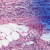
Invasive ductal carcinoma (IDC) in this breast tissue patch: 1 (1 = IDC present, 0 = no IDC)